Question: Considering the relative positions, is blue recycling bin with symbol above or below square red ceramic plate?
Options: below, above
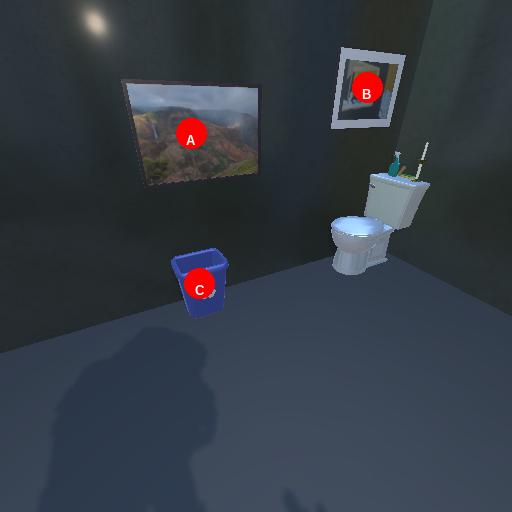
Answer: below